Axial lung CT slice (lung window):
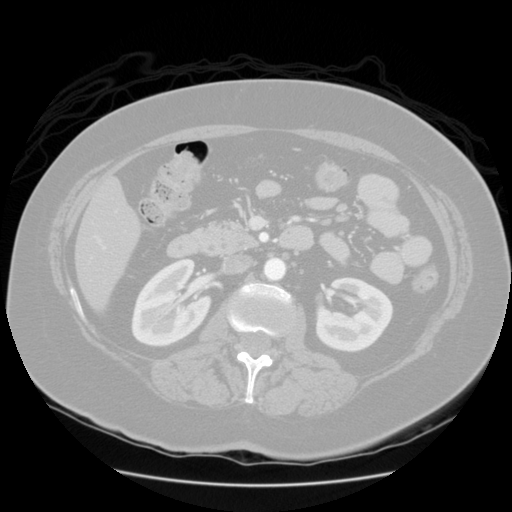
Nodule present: no